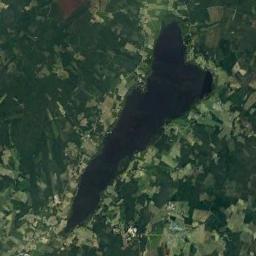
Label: lake